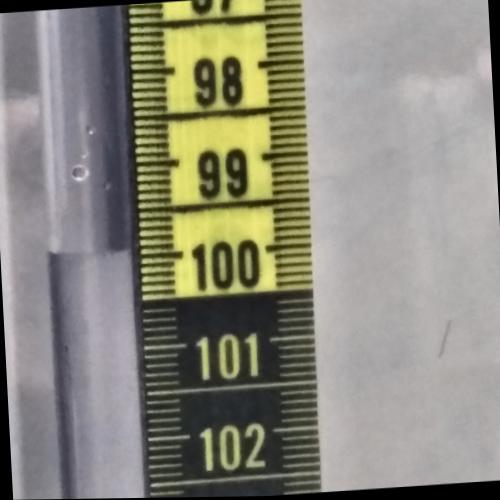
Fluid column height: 99.9 cm